Field crop: maize
Growth stage: 2
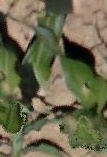
Species: maize